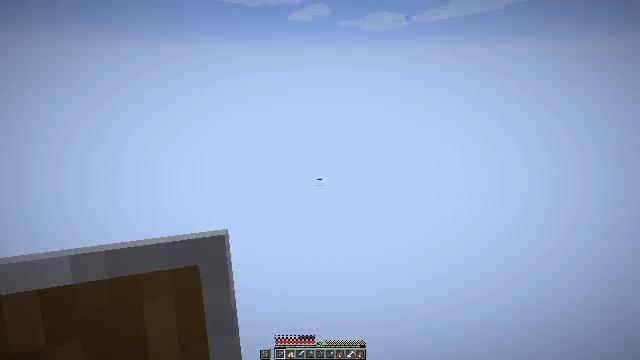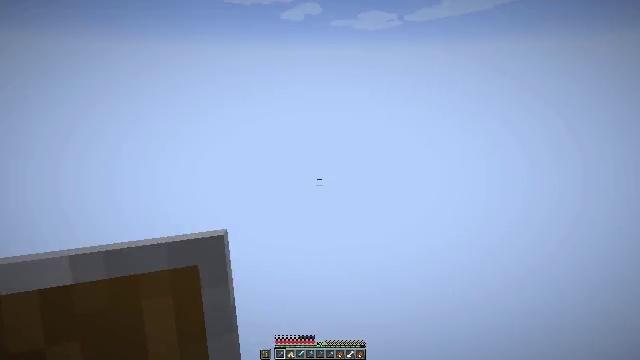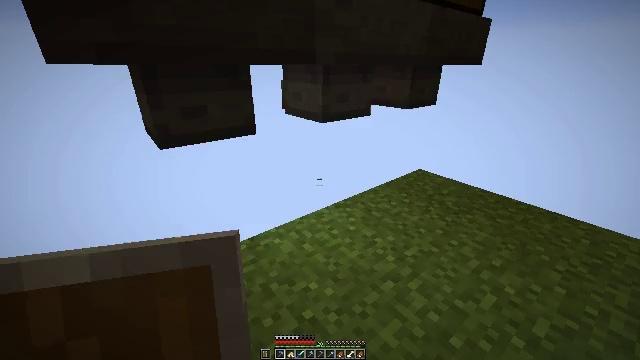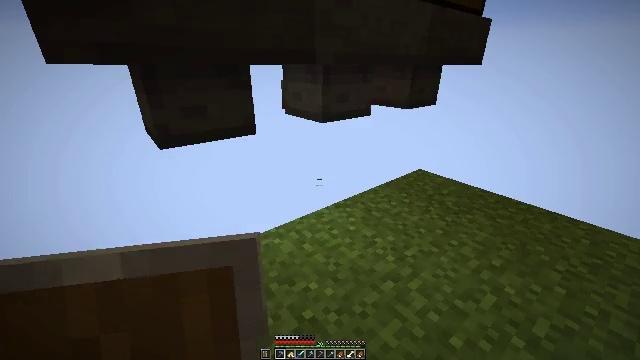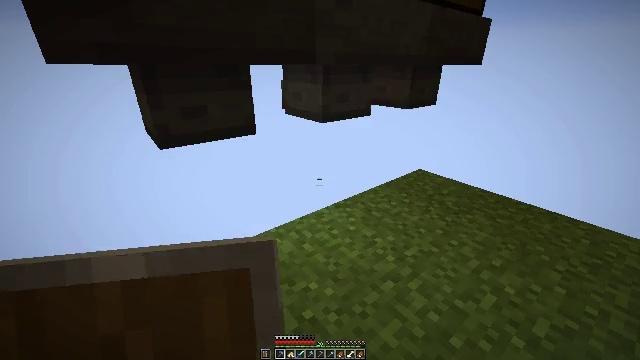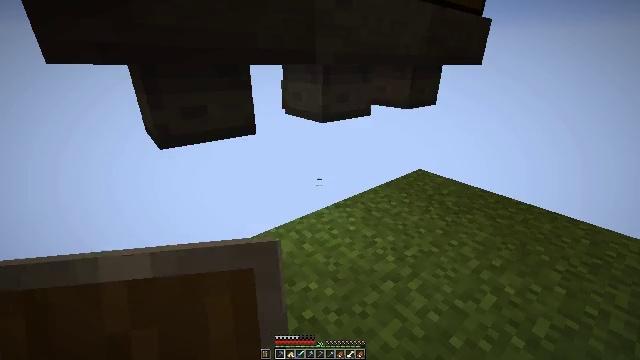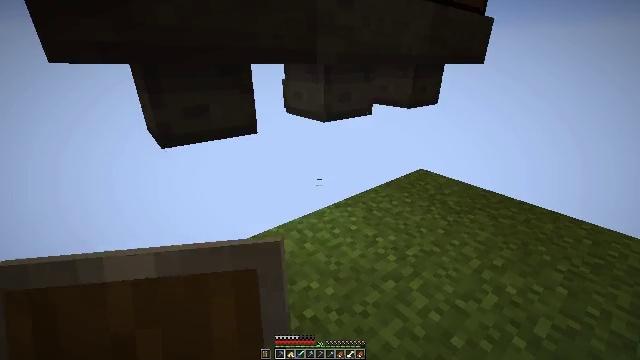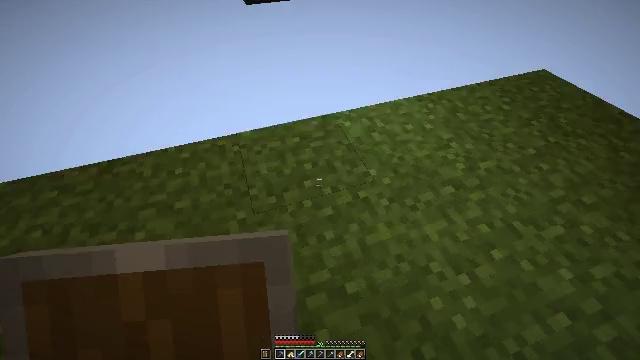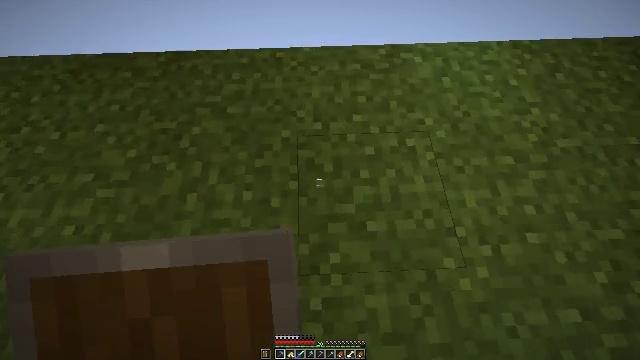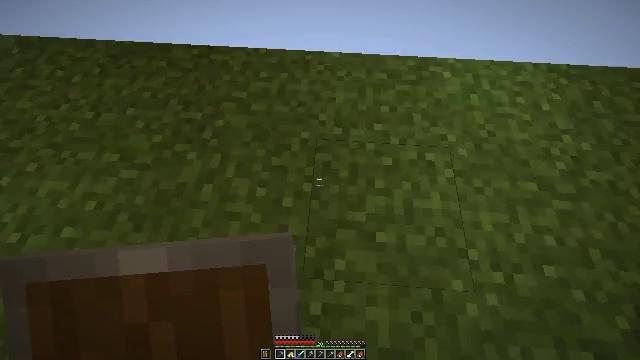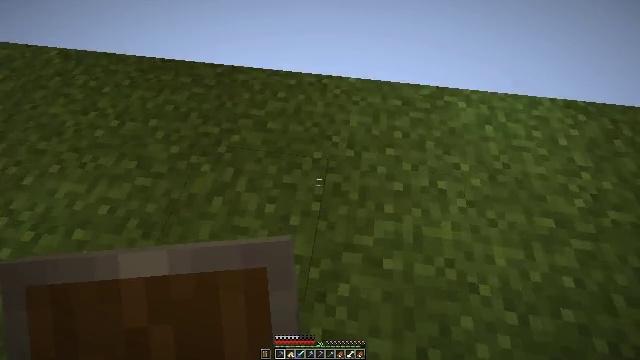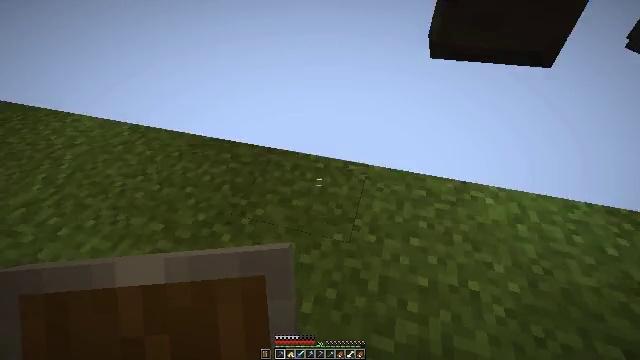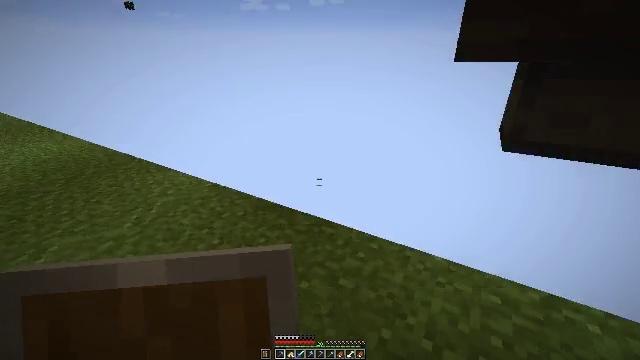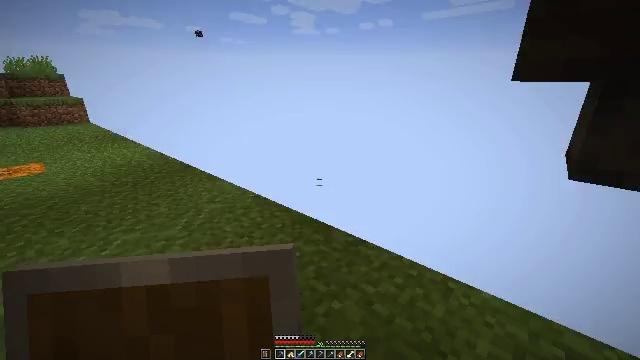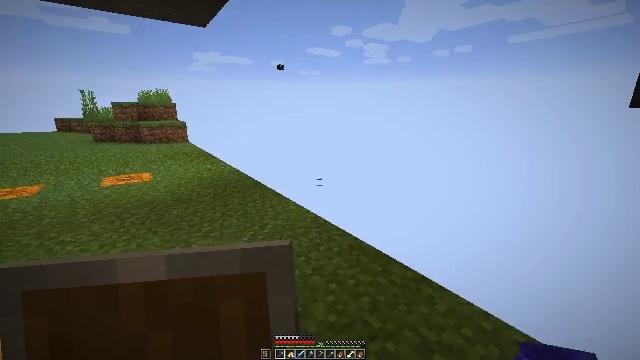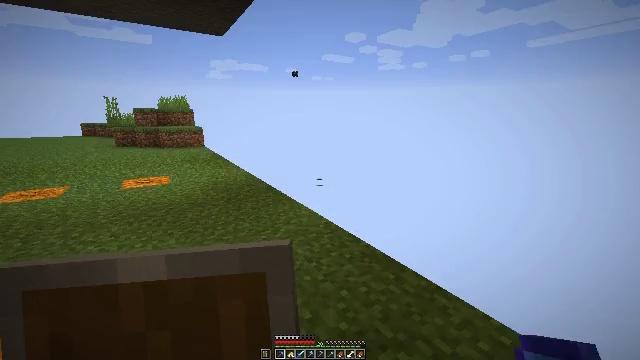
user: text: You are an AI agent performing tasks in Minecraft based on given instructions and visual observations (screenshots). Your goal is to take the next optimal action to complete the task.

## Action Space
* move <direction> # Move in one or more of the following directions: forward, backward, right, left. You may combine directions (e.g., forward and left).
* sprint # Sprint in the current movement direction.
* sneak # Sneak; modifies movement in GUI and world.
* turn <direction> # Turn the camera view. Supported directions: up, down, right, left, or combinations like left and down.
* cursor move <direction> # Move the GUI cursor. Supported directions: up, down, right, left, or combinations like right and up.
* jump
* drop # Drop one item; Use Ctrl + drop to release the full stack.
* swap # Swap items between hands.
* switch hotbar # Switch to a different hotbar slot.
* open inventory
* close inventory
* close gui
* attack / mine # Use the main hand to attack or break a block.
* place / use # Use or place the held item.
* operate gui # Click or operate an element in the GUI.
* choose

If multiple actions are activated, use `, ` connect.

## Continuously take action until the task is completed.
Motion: motion action
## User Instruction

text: Collect the blue shulker box into your inventory.
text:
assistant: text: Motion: turn right
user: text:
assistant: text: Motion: turn right and down
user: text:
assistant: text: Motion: no_op
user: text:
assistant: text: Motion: no_op
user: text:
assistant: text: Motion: no_op
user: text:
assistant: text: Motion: no_op
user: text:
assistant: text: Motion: turn left and down
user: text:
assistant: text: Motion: turn left and down
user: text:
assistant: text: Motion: turn left
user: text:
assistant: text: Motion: turn left and up
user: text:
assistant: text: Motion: turn left and up
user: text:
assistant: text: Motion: turn left and up
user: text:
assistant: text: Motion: turn left and up
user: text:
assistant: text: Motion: turn left and up
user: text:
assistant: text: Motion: turn left and up
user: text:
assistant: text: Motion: no_op
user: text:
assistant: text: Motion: no_op
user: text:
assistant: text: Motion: no_op
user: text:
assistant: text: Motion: no_op
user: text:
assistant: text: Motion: no_op
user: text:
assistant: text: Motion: turn left
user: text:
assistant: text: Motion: turn up
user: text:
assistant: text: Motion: no_op
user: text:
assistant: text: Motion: no_op
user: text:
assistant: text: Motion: no_op
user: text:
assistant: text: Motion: no_op
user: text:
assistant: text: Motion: no_op
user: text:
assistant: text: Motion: no_op
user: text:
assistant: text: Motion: no_op
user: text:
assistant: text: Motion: turn left